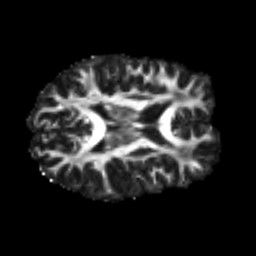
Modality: FA
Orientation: axial
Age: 22
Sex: female
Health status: ill
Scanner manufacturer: siemens
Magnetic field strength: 3 T
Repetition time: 6.5 s
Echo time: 0.062 s